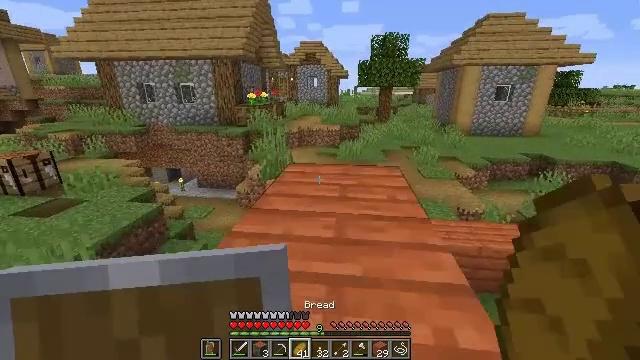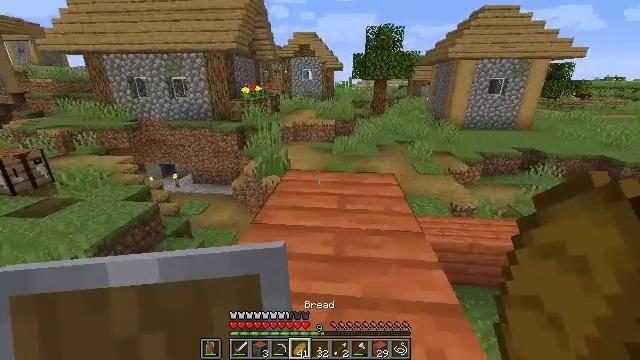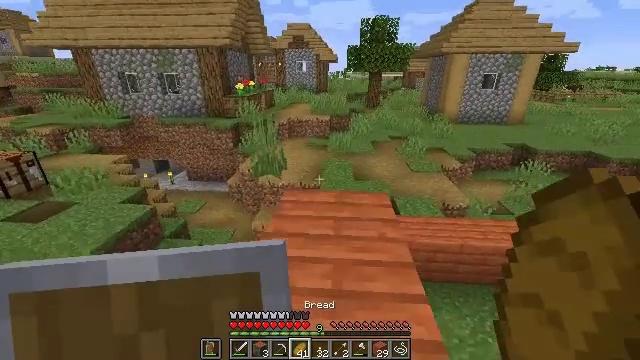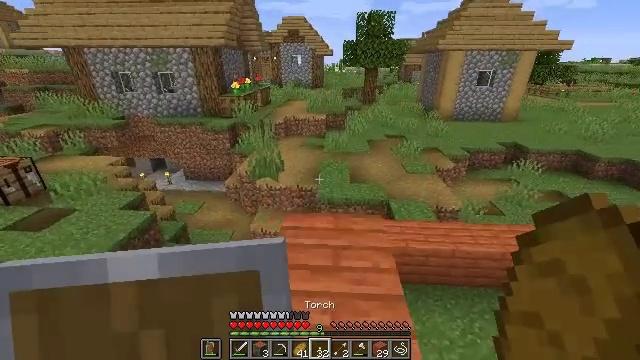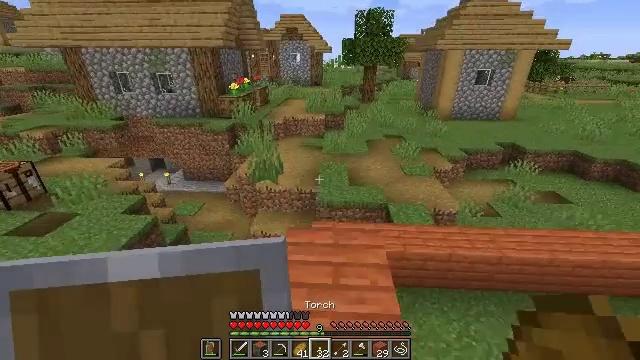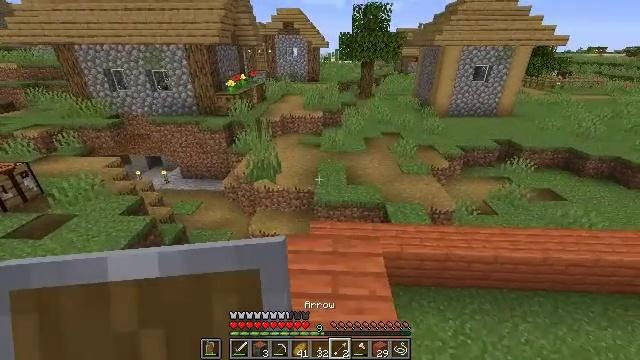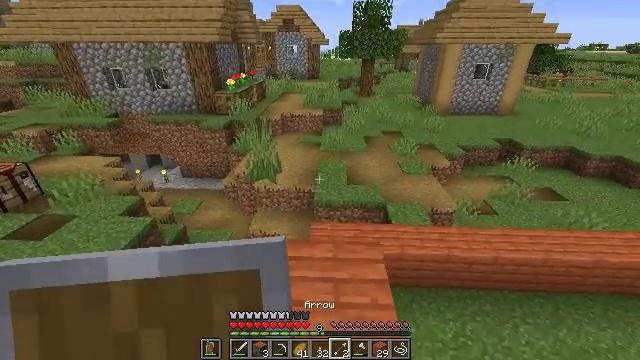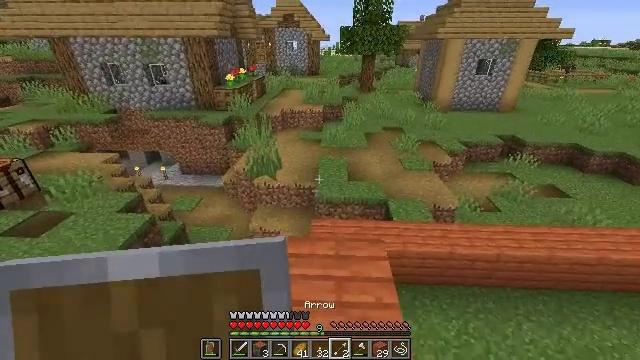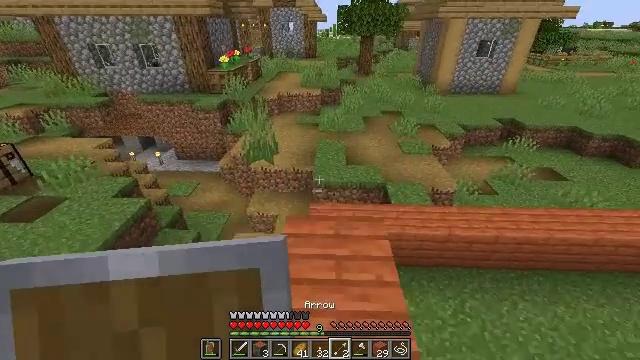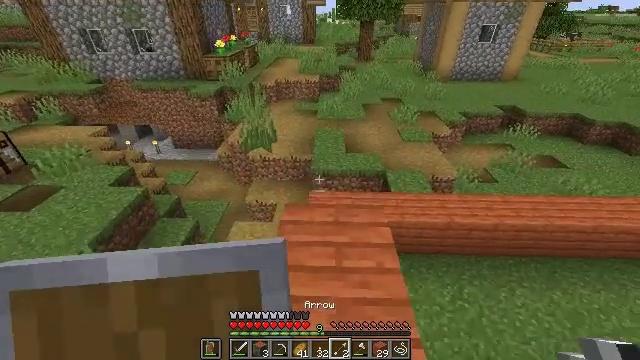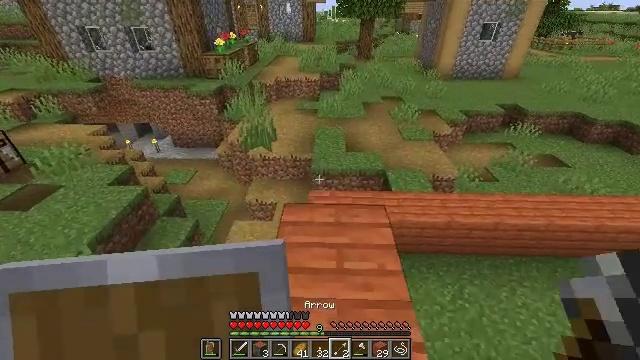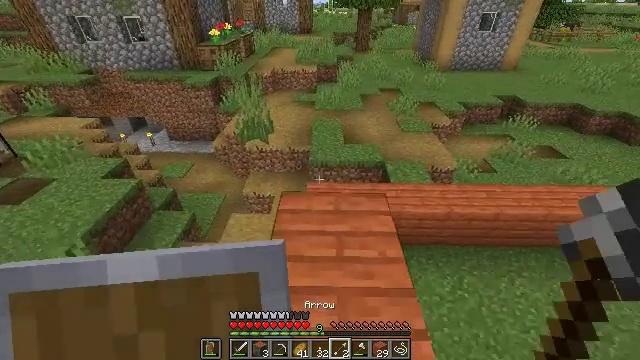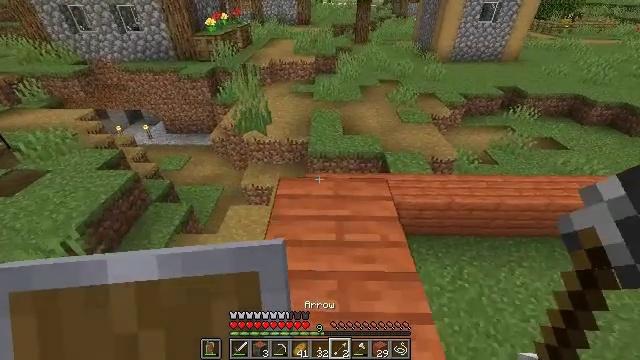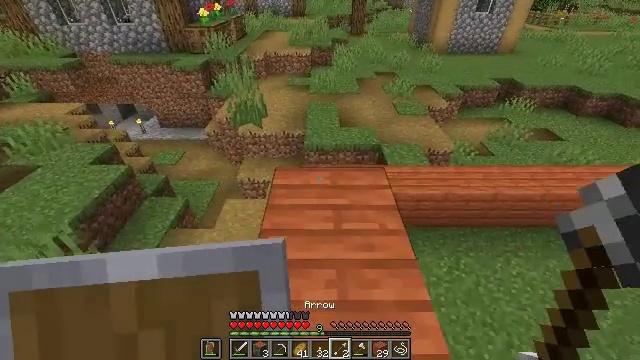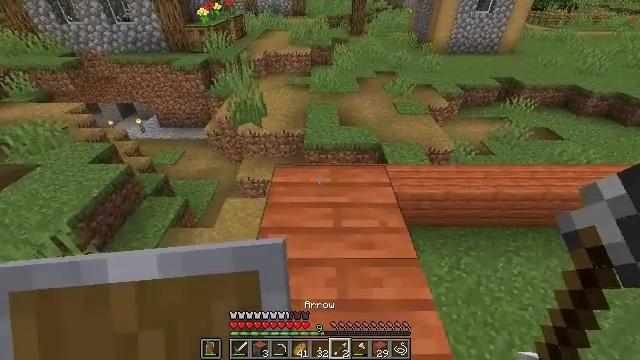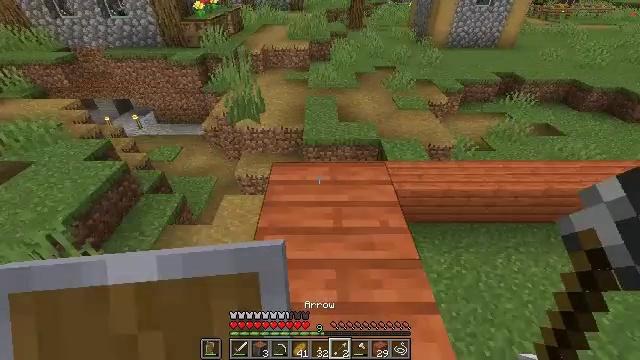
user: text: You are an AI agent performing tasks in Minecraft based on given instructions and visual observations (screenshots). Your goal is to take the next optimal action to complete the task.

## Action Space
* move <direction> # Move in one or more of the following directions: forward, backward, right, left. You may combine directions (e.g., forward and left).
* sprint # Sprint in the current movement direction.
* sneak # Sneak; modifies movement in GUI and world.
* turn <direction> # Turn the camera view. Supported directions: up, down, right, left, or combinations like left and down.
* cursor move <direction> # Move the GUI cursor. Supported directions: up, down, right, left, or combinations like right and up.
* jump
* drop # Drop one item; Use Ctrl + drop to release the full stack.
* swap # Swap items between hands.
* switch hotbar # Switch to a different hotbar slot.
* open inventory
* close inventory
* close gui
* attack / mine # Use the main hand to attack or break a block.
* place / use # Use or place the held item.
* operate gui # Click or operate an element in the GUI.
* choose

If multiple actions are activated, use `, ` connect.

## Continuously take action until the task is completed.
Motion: motion action
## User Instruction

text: Collect acacia planks from a structure.
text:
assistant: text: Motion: move forward, turn right and down, jump
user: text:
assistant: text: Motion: move forward, turn right and down, jump
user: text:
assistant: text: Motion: move forward, turn down, jump
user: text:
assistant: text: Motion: move forward, jump
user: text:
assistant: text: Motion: move forward, turn down
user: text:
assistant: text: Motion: no_op
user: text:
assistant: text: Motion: no_op
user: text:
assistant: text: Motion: turn down
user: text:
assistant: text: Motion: turn down
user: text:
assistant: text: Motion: sneak
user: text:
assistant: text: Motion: sneak, turn down
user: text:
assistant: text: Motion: sneak, turn down
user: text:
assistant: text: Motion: sneak, turn down
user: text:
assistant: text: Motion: move forward, sneak
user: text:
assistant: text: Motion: move forward, sneak
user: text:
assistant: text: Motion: move forward, sneak, turn right and down
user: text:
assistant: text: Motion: move forward, sneak, turn down
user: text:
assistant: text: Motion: move forward, sneak
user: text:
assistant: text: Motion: move forward, sneak
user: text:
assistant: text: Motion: move forward, sneak
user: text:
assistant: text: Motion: move forward, sneak
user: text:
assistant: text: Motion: move forward, sneak
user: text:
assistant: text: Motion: move forward, sneak
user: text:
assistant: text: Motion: move forward, sneak
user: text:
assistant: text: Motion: sneak
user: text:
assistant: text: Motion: sneak, turn down
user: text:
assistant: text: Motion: sneak, turn right and down
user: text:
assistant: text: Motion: sneak, attack / mine
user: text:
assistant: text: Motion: sneak, attack / mine
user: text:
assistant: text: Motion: sneak, attack / mine